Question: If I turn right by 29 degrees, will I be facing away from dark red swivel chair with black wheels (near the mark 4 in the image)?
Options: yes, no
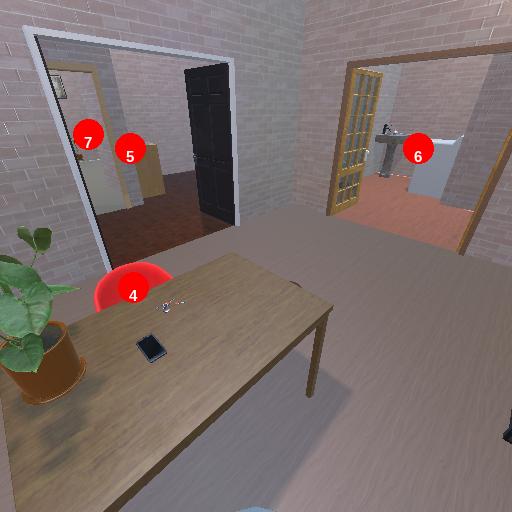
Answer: yes